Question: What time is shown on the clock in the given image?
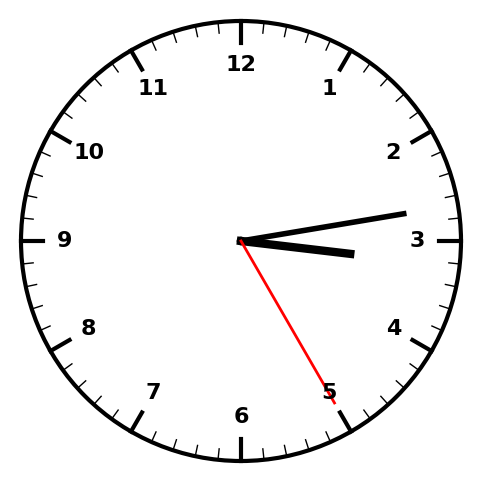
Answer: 03:13:25